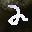
Label: 2